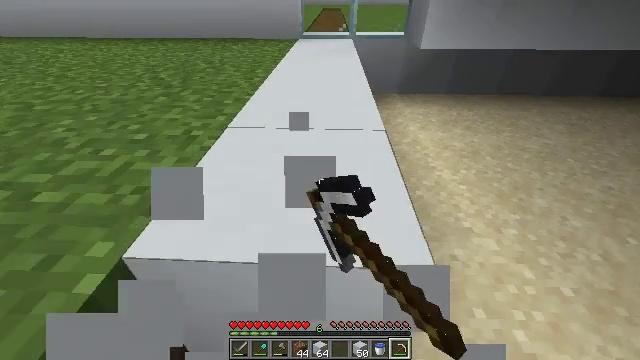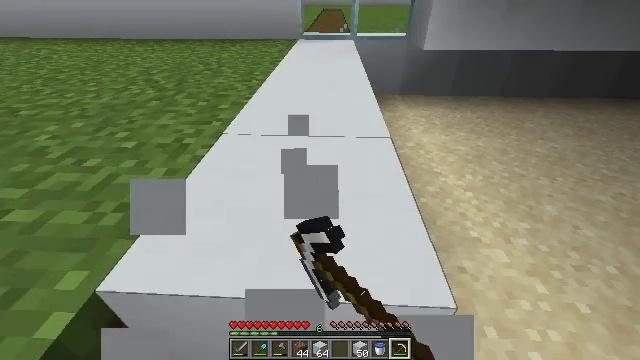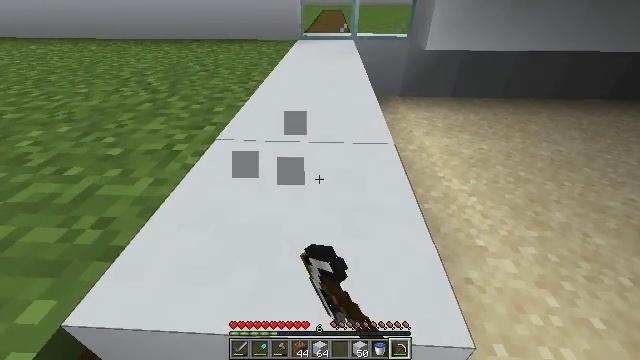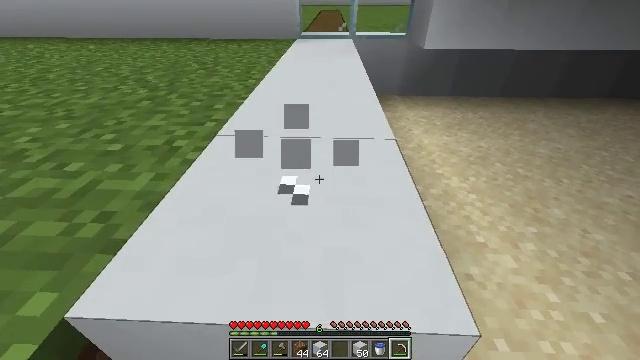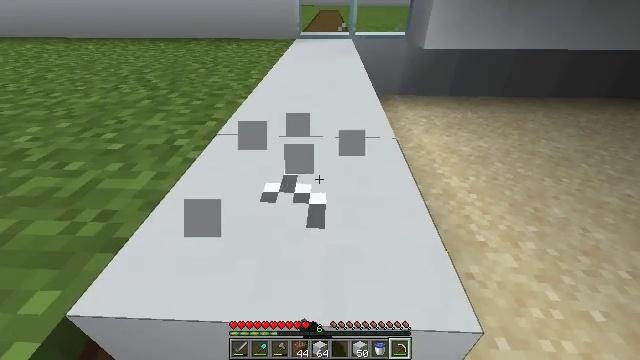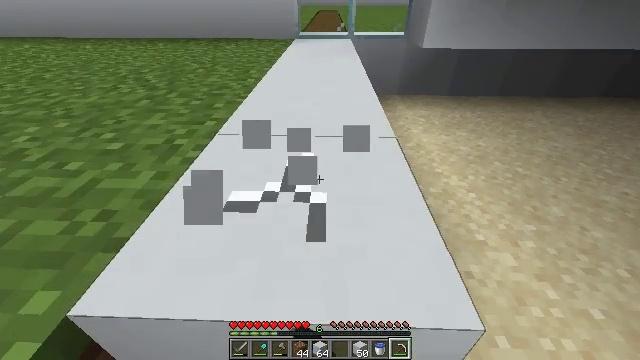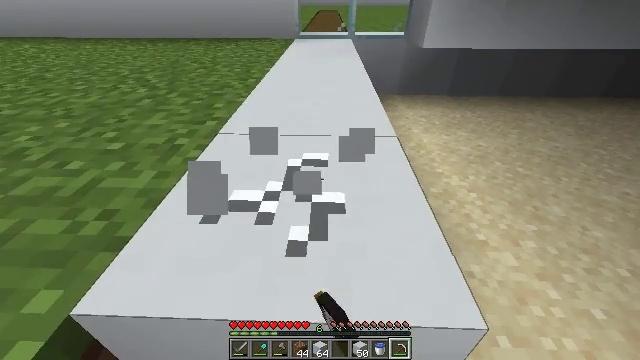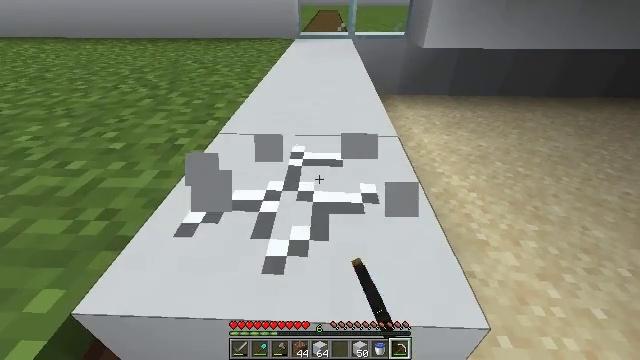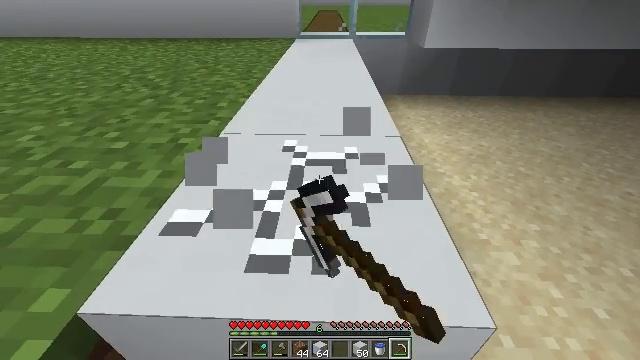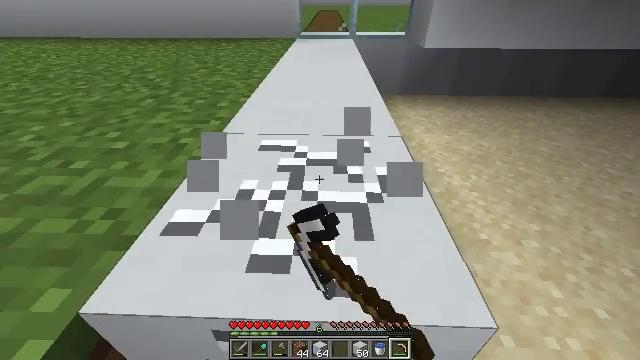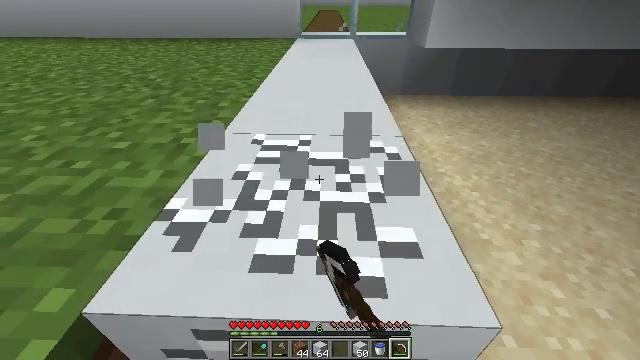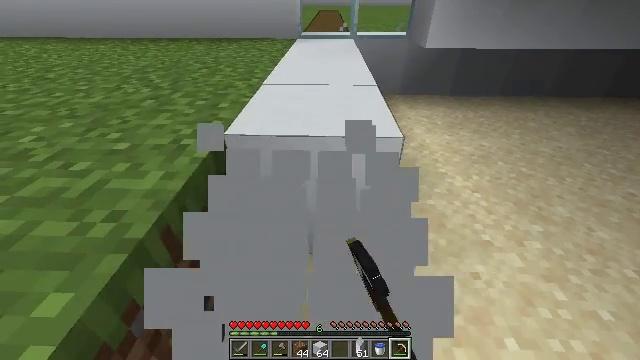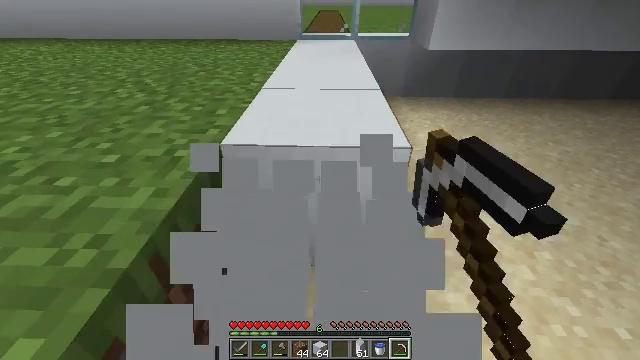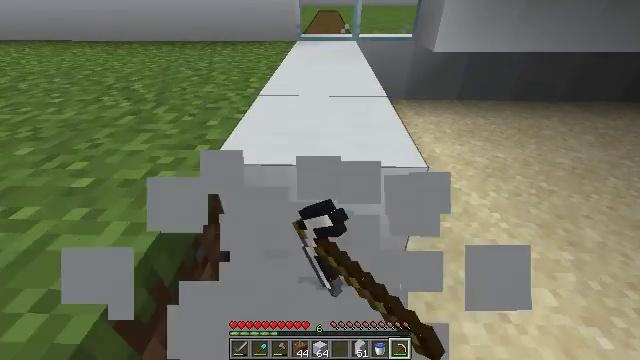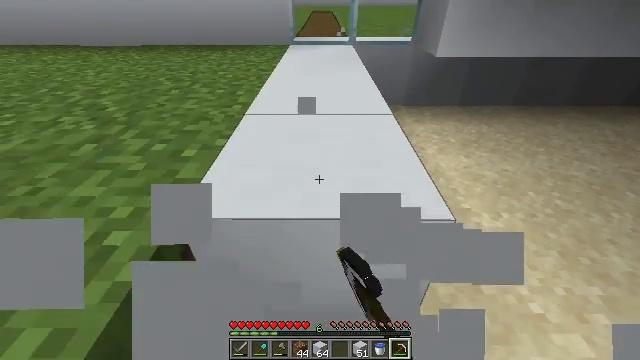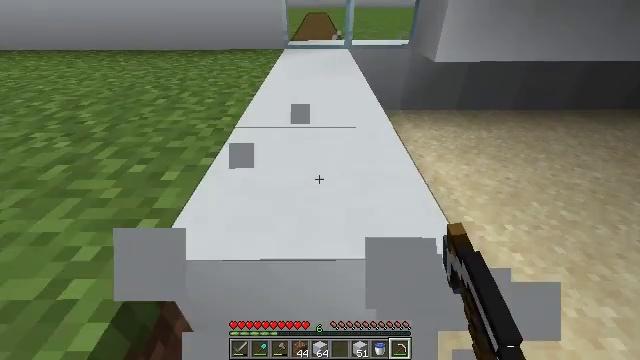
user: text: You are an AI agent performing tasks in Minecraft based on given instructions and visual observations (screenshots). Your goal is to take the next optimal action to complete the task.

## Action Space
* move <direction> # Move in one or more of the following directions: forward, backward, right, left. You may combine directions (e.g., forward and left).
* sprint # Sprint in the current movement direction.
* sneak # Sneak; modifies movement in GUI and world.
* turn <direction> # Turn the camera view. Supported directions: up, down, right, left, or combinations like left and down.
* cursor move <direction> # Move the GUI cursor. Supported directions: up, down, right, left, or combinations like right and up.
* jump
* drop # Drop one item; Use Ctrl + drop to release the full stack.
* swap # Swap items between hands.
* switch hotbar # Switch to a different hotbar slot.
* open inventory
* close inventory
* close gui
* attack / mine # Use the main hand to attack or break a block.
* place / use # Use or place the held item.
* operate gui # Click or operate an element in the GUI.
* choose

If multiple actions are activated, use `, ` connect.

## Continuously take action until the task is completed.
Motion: motion action
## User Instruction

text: Use tools to mine the white concrete.
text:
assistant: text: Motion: move forward, attack / mine
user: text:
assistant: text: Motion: move forward, attack / mine
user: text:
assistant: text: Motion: move forward, attack / mine
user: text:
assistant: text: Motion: move forward, attack / mine
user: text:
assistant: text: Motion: move forward, attack / mine
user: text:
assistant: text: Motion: move forward, attack / mine
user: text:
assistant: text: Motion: move forward, attack / mine
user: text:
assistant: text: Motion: move forward, attack / mine
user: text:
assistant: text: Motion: move forward, attack / mine
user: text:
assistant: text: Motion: move forward, attack / mine
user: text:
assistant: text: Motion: move forward, attack / mine
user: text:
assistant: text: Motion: move forward, attack / mine
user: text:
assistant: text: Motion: move forward, attack / mine
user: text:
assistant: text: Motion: move forward, turn right, attack / mine
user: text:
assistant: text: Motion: move forward, attack / mine
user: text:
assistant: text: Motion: move forward, attack / mine
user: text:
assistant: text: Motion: move forward, attack / mine
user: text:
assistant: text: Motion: move forward, attack / mine
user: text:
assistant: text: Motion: move forward, attack / mine
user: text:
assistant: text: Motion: move forward, attack / mine
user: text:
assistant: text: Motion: move forward, attack / mine
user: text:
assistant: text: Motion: move forward, attack / mine
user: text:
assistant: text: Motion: move forward, attack / mine
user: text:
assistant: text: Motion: move forward, attack / mine
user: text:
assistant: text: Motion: move forward, attack / mine
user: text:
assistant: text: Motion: move forward, attack / mine
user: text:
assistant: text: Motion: move forward, attack / mine
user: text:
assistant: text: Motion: move forward, attack / mine
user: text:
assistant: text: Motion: move forward, attack / mine
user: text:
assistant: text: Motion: move forward, attack / mine